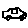
Label: car